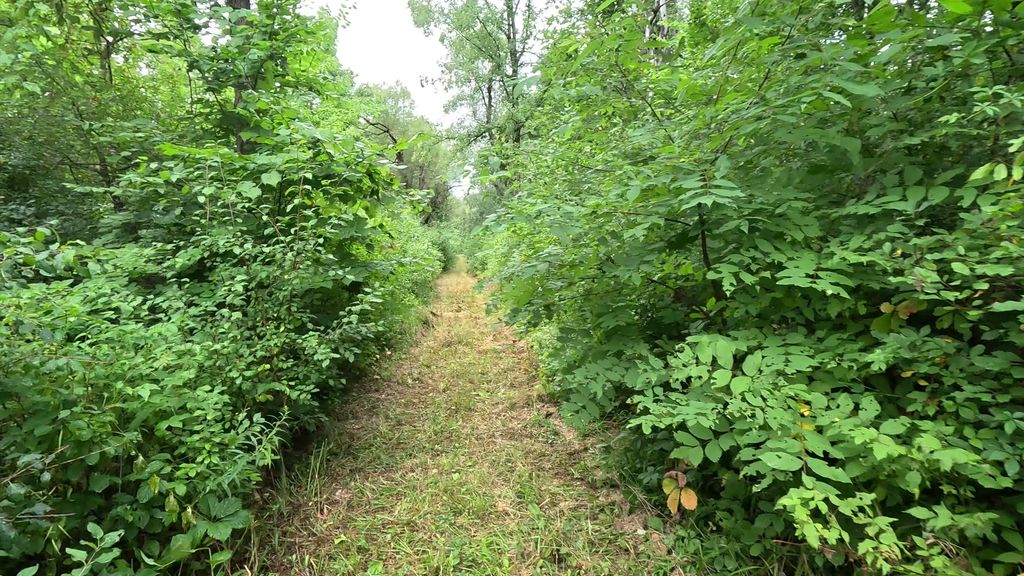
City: ottawa-gatineau